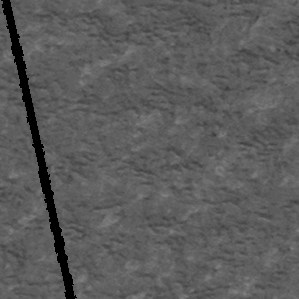
Label: frost